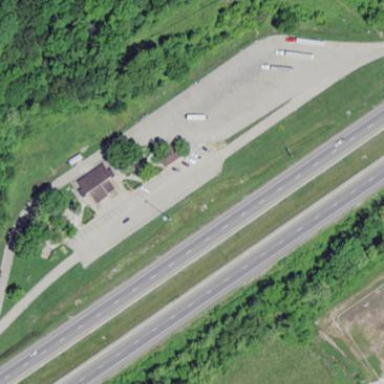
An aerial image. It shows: Rest area on the road.